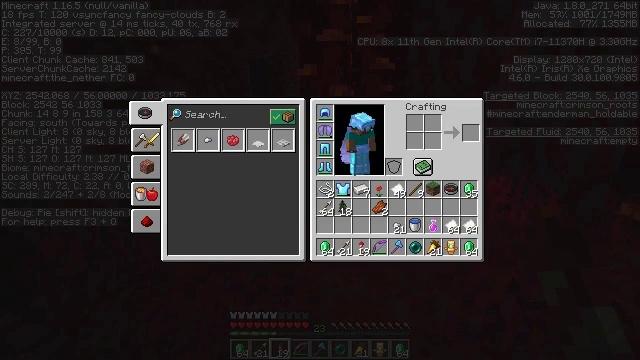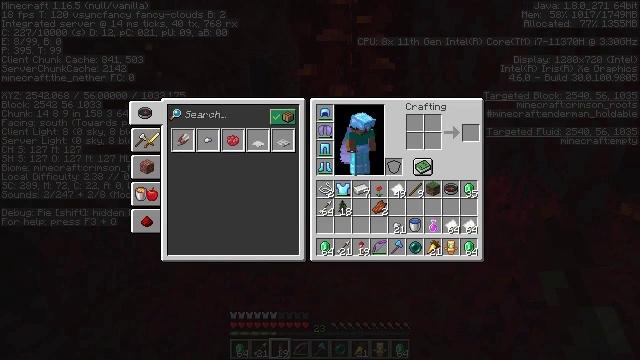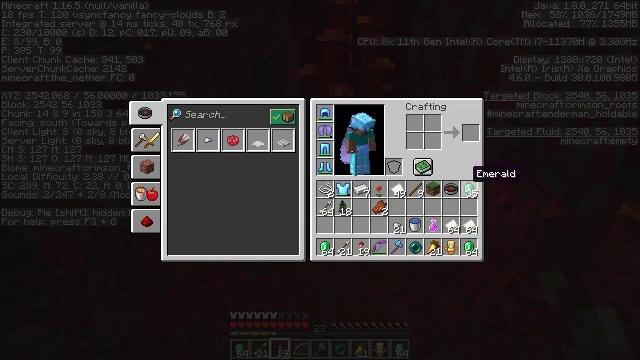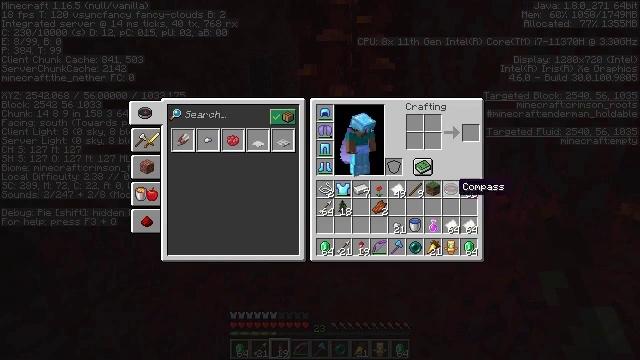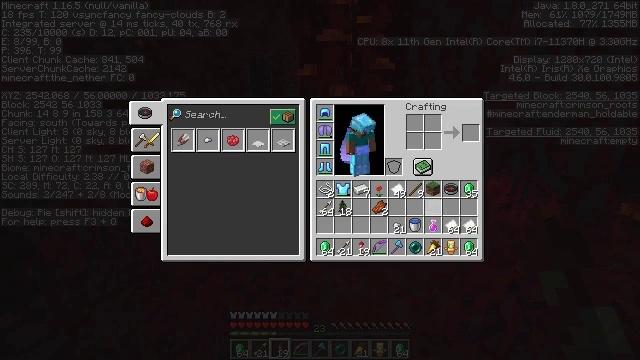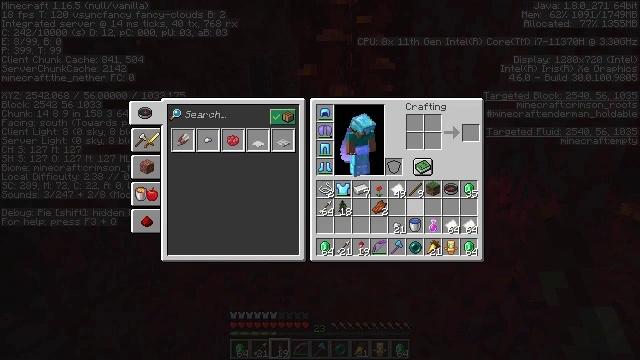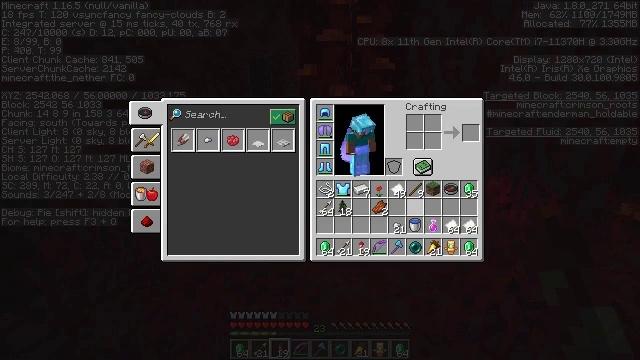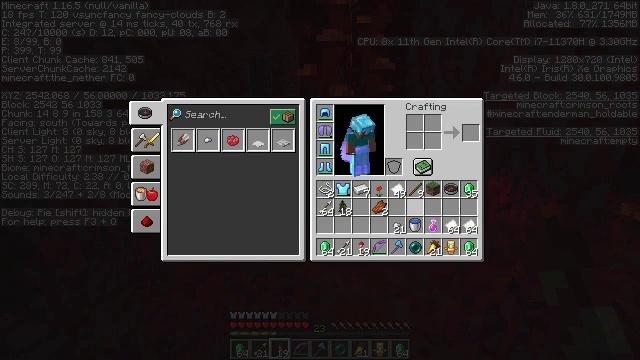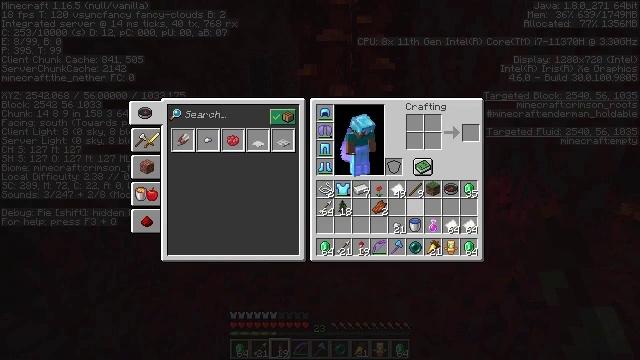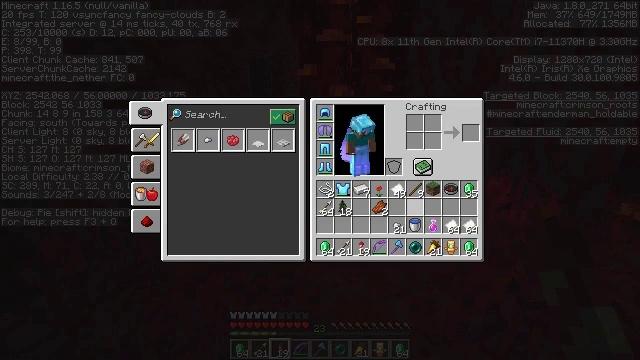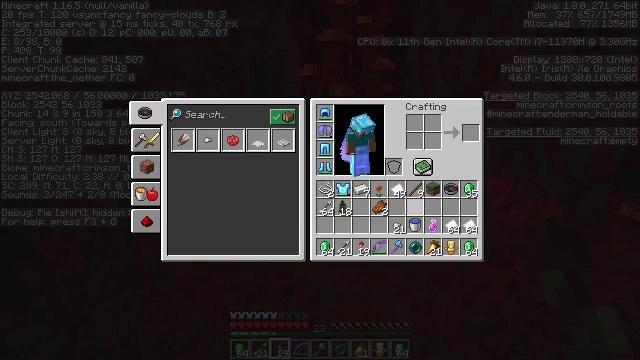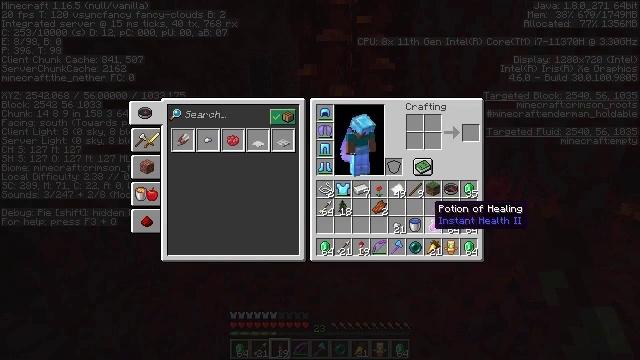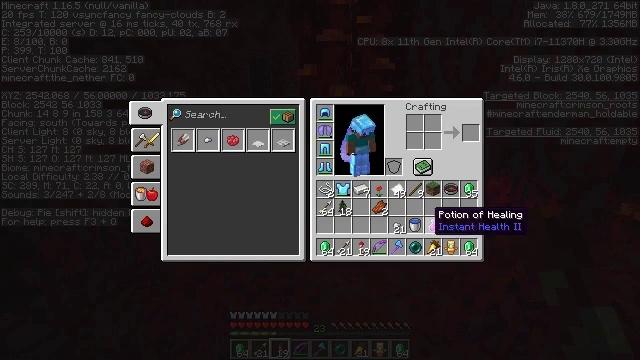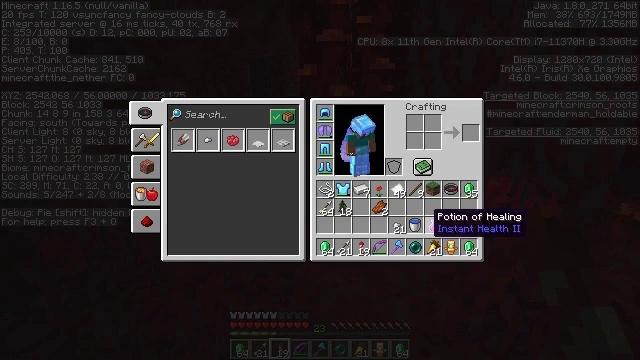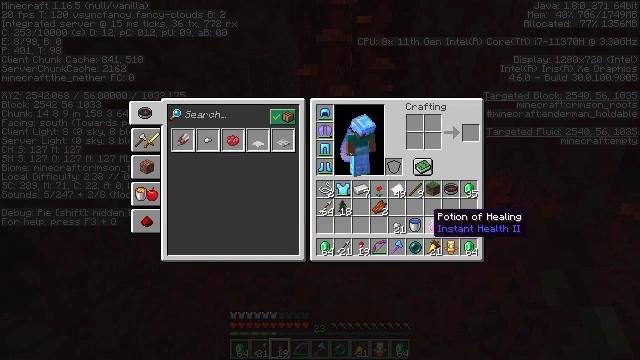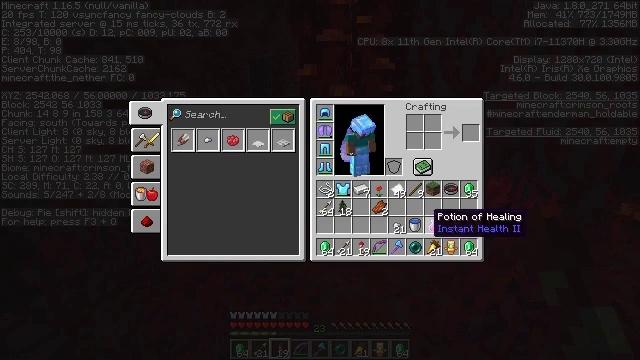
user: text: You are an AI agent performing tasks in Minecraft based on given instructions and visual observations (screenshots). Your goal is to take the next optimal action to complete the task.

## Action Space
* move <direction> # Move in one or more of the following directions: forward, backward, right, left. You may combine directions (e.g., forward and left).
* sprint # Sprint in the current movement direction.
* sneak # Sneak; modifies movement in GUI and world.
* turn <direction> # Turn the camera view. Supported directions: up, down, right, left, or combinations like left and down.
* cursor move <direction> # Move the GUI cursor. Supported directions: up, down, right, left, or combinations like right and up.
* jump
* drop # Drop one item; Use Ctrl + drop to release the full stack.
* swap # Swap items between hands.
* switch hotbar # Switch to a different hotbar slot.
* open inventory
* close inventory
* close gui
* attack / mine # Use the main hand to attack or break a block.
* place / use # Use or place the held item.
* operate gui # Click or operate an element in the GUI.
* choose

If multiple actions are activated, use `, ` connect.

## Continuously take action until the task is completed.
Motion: motion action
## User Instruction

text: Harvest crimson stem blocks.
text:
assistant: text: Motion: no_op
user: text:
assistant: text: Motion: cursor move left and down
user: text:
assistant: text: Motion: cursor move left and down
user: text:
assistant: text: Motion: cursor move left and down
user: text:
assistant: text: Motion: cursor move left
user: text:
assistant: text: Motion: no_op
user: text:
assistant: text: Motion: no_op
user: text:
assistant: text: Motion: no_op
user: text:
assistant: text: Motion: no_op
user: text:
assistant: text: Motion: no_op
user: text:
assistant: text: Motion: cursor move down
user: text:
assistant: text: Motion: no_op
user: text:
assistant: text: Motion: no_op
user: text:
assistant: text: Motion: no_op
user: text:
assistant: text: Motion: no_op
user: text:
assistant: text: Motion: no_op
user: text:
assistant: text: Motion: no_op
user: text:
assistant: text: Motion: no_op
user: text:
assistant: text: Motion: no_op
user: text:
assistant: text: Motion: no_op
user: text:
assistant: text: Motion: no_op
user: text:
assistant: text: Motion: close inventory
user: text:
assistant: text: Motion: turn right and up, close inventory
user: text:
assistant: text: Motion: turn right and up
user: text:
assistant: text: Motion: move forward, turn right and up
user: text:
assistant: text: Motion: move forward, turn right and up
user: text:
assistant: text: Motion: move forward
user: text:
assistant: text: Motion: no_op
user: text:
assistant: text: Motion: no_op
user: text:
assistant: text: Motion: no_op